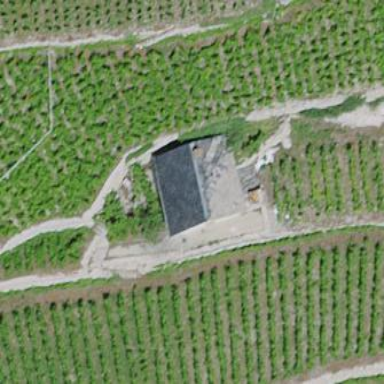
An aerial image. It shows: Shed building.